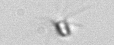
Label: Calciopappus